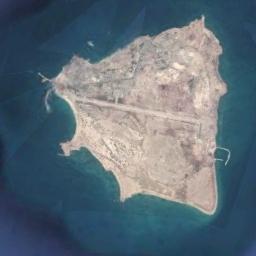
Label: island